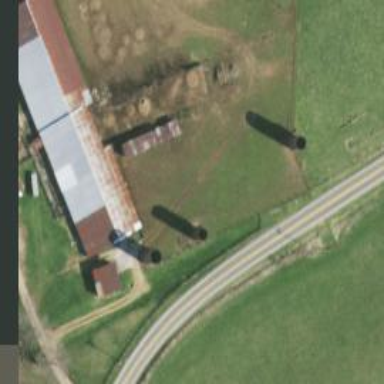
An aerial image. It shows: Silo building.